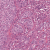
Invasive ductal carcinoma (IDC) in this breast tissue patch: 1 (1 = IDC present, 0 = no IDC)